Field crop: maize
Growth stage: 2
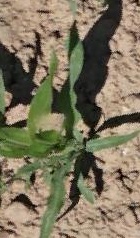
Species: maize